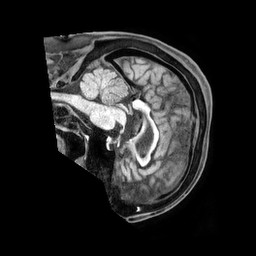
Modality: T1w
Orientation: sagittal
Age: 72
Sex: male
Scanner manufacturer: philips
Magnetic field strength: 1.5 T
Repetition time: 0.6 s
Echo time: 0.02898 s